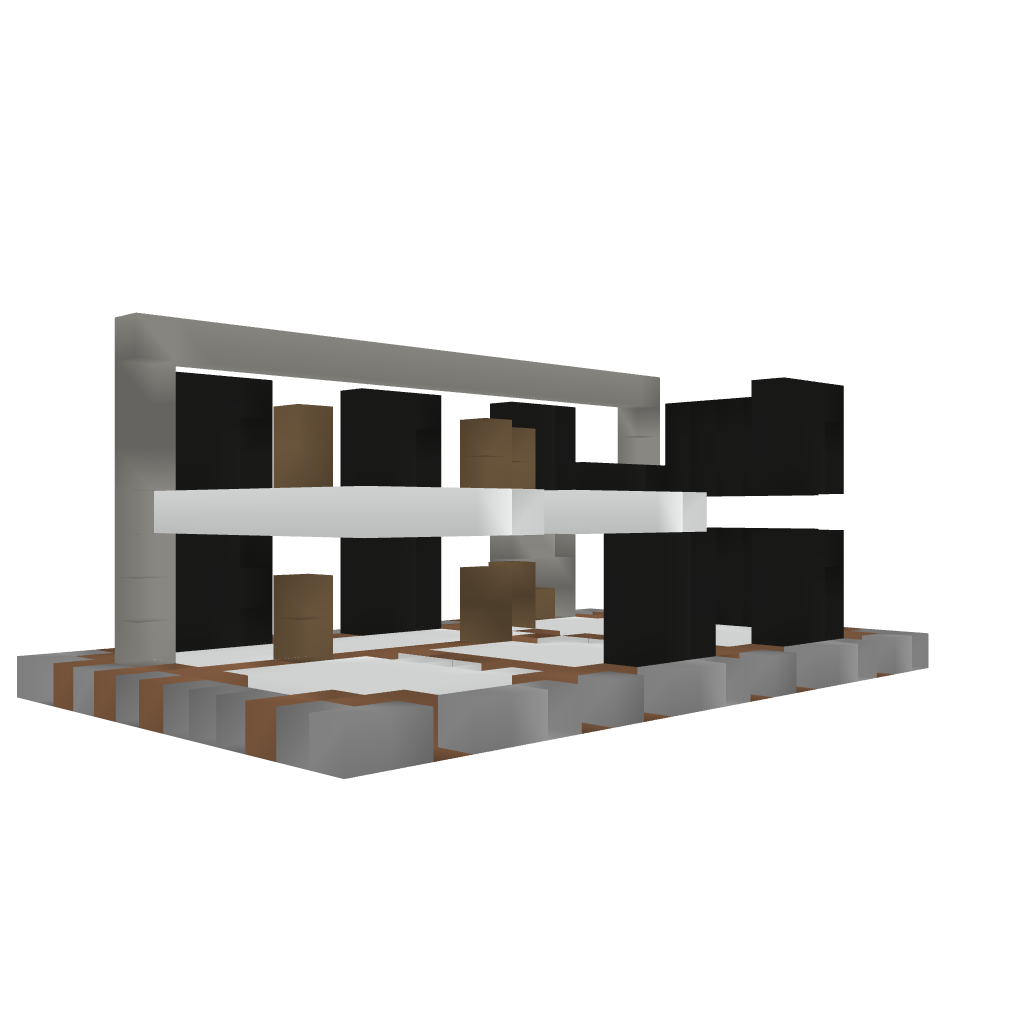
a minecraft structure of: Modern House #4